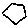
Label: hexagon